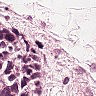
Metastatic tissue present: yes